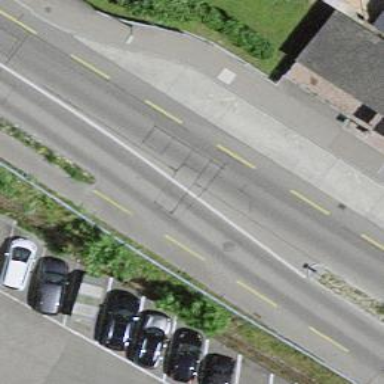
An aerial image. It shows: Bus stop with designated stop position for public transport.